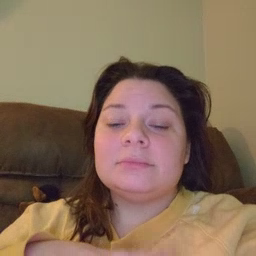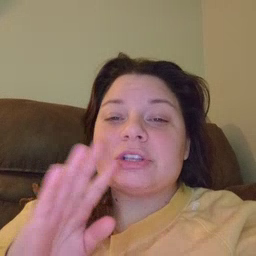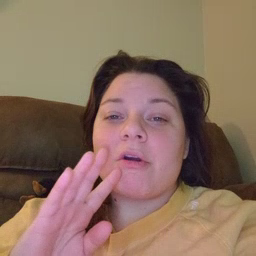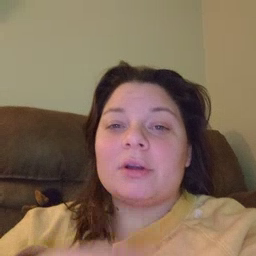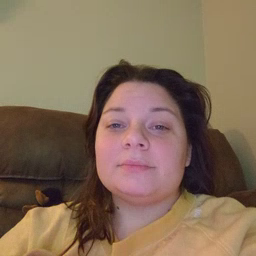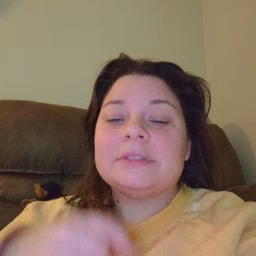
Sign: talk